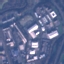
Land use / land cover: Industrial